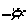
Label: sun